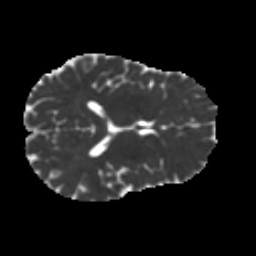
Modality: MD
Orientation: axial
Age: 60
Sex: male
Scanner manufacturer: ge
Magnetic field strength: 3 T
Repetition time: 7.8 s
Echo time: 0.0613 s